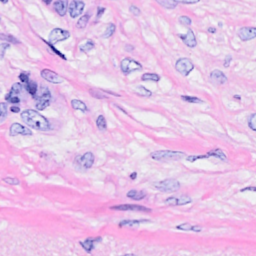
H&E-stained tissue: Breast